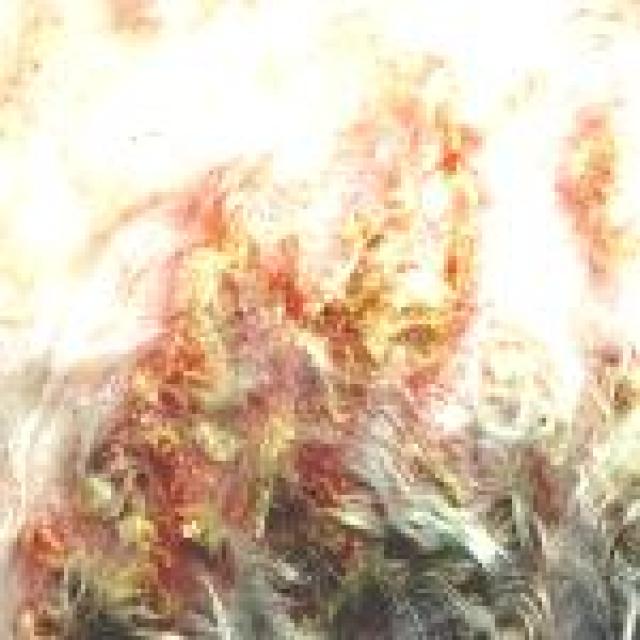
Canine fungal skin infection — characterized by alopecia, scaling, crusting, and circular lesions. Common agents include Malassezia and Candida species.